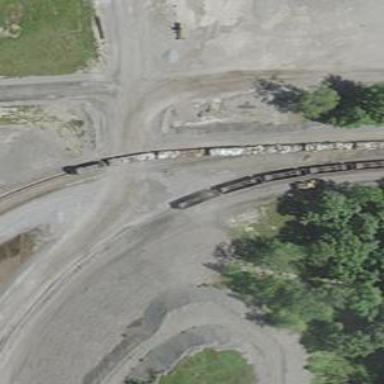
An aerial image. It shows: Railway yard in service.